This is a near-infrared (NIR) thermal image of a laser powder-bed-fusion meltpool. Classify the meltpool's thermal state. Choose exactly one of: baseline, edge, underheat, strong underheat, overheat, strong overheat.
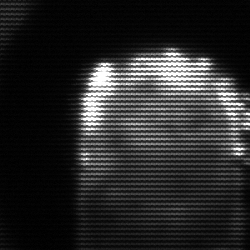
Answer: baseline